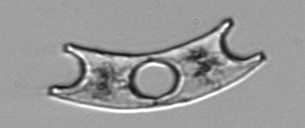
Label: Eucampia